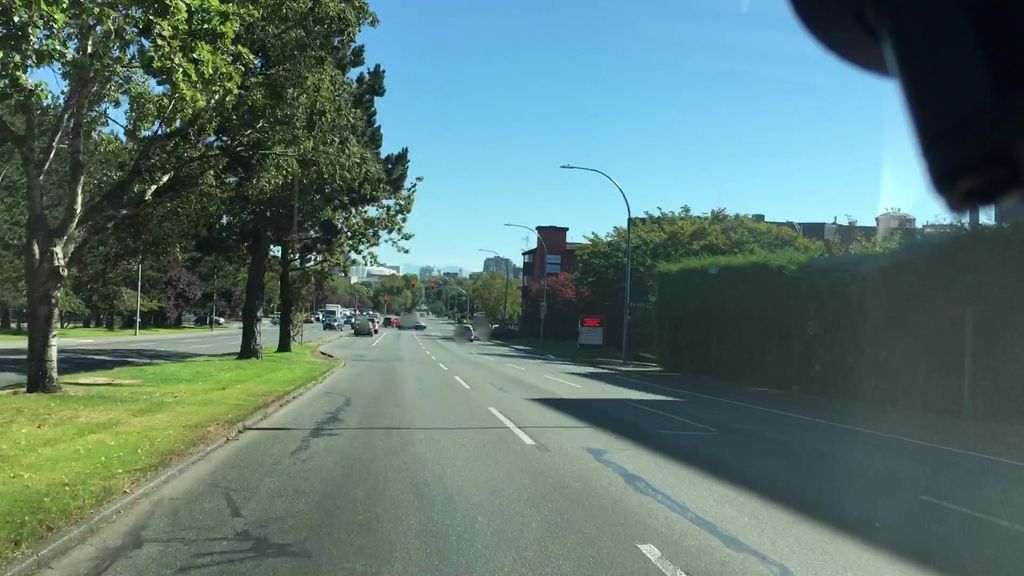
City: victoria